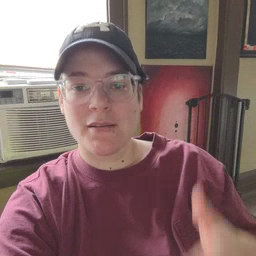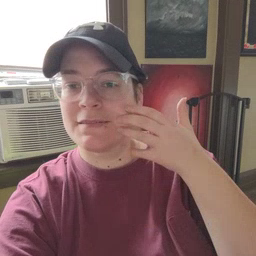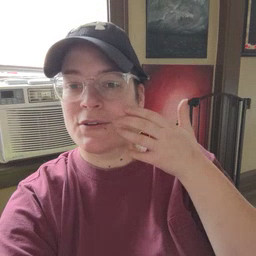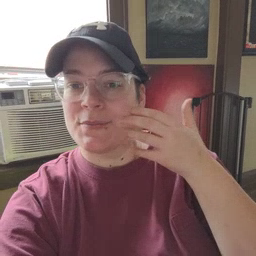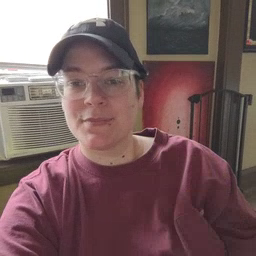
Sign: tiger